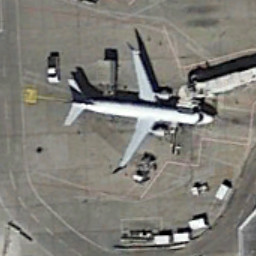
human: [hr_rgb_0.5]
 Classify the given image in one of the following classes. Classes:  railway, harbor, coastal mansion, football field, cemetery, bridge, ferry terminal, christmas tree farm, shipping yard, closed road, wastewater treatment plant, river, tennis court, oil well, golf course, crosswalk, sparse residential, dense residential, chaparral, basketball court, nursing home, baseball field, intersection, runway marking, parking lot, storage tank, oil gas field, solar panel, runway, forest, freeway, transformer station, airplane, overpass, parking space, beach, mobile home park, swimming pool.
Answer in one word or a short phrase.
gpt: airplane